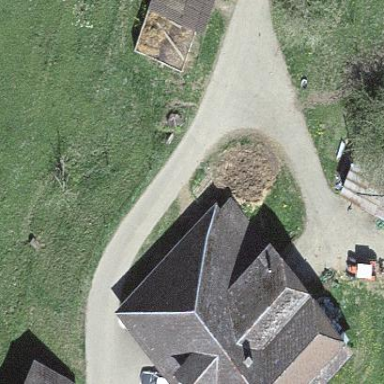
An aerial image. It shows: Farm building.